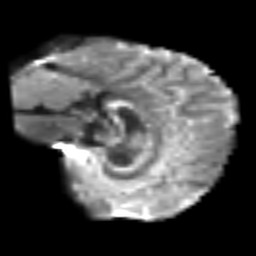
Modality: T2w
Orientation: sagittal
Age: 31
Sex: female
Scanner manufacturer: siemens
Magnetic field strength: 3 T
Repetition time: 6.1 s
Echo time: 0.101 s